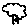
Label: tree